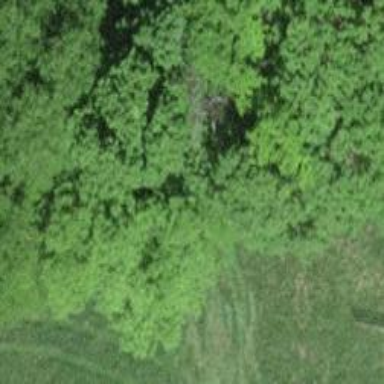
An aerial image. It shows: Broadleaved plant.